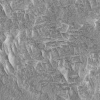
Atmospheric dust classification: not_dusty